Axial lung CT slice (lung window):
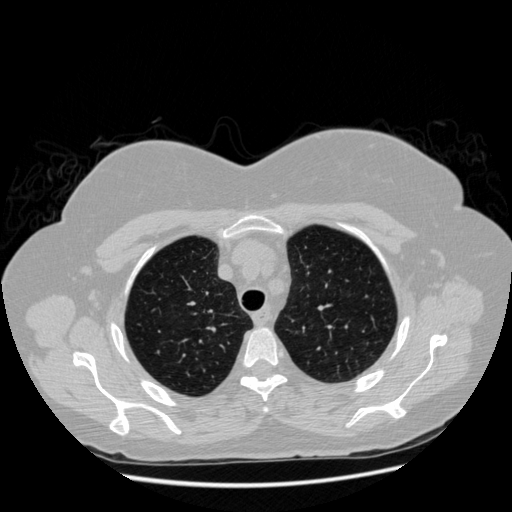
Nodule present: no